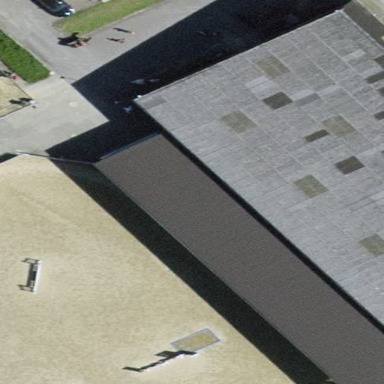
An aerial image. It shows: View of roof of building.